Field crop: maize
Growth stage: 2
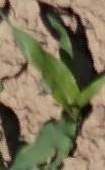
Species: maize